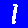
Digit: 1